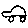
Label: car